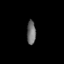
Tissue: skin
Cell type: Epithelial cells
Senescence score: 0.2297
Nuclear area (px): 204
Mean DAPI intensity: 111.956